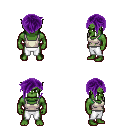
a pixel art fantasy rpg character, male body template, orc, green skin, white pirate shirt, white pants, purple pixie cut hairstyle, four views (front, back, left, right), 2x2 character sprite sheet, small pixel art, hard edges, no anti-aliasing